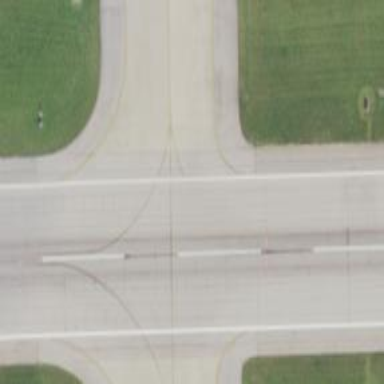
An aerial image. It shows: Image of taxiway at airport.